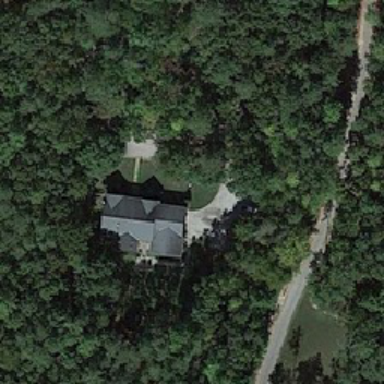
A house in front of the lawn is built between the woods in which the road runs .